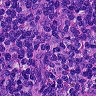
Metastatic tissue present: no